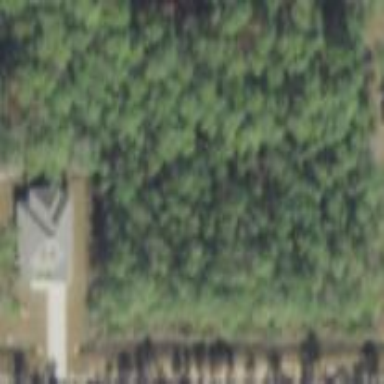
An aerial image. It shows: Needle-leaved woodland.